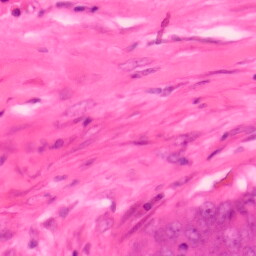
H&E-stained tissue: Colon